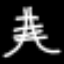
Label: The Eiffel Tower